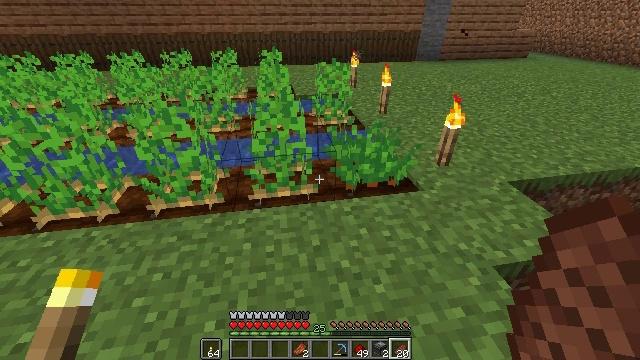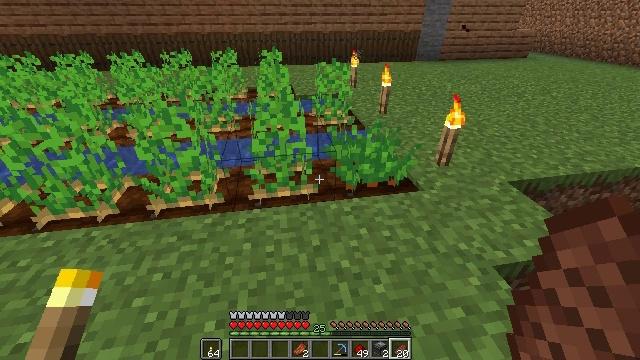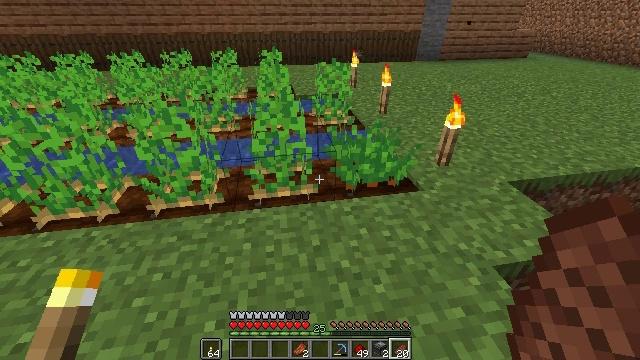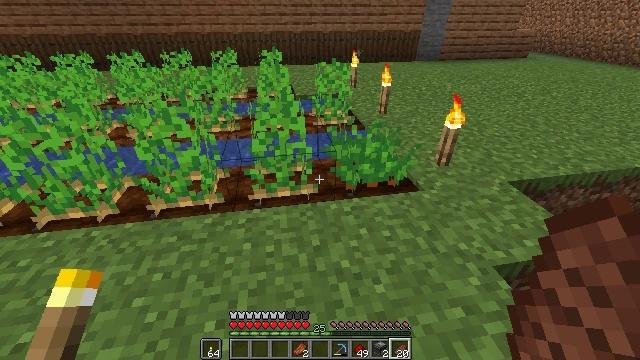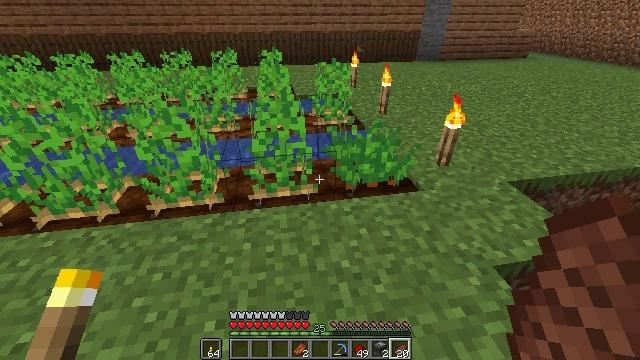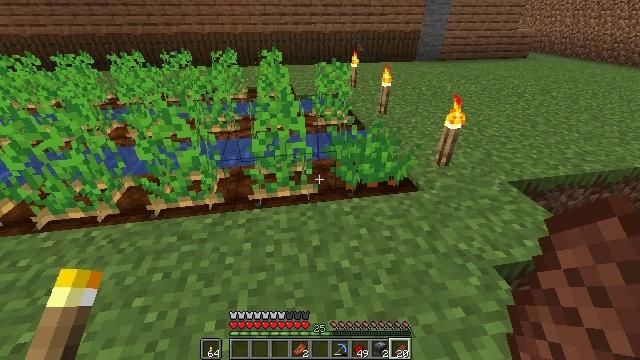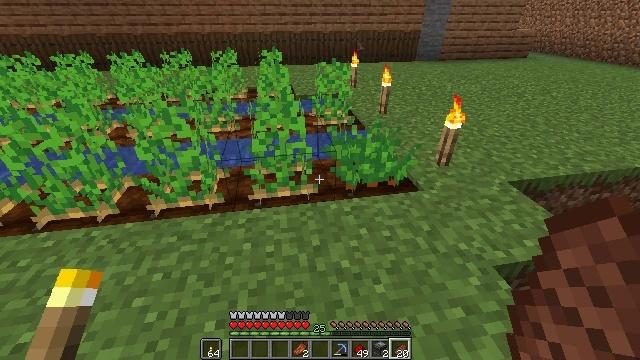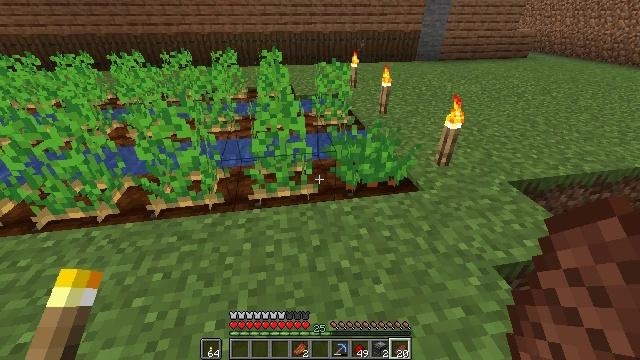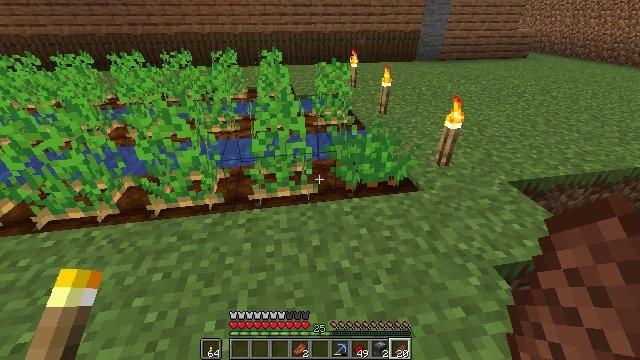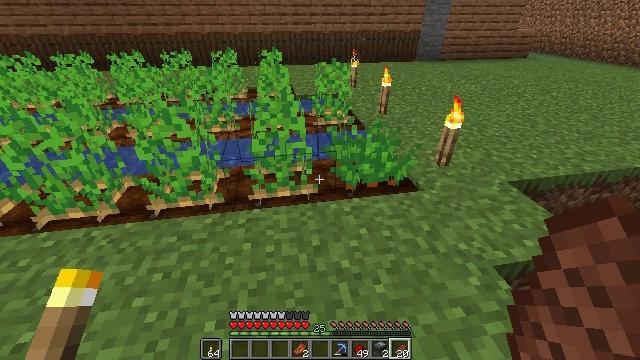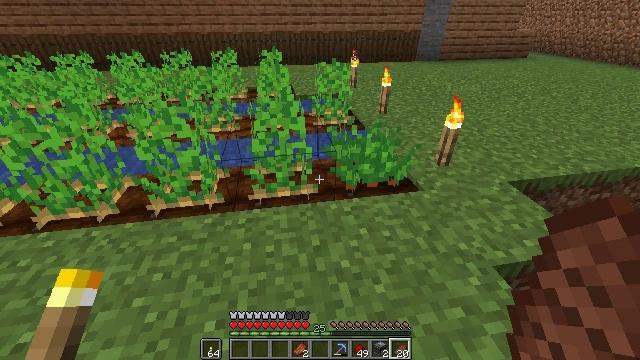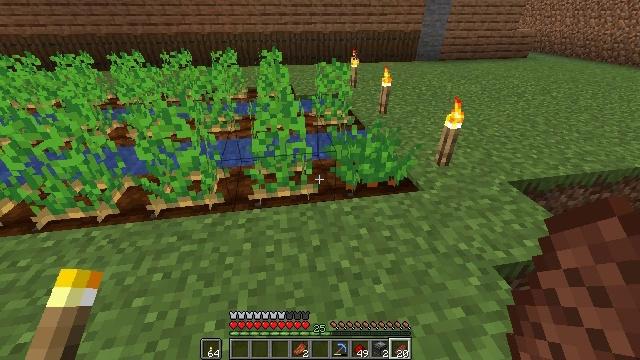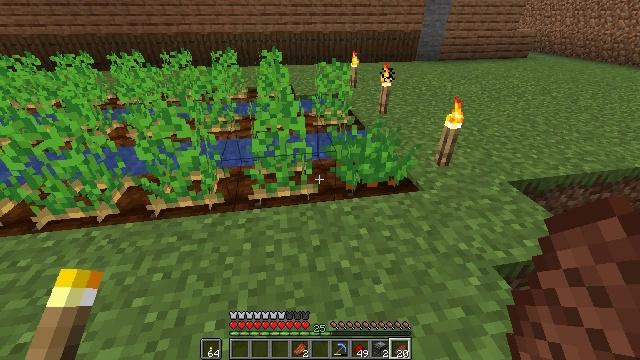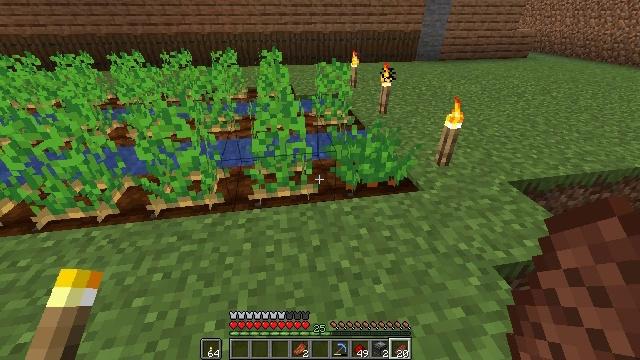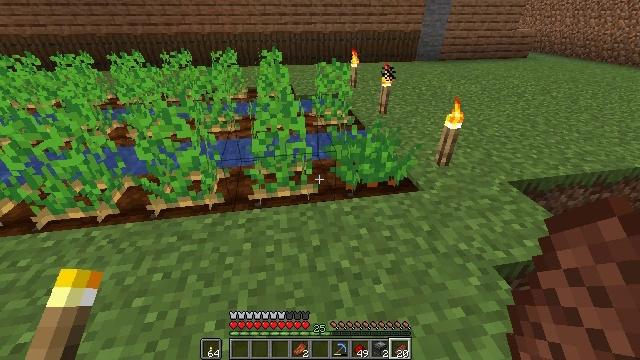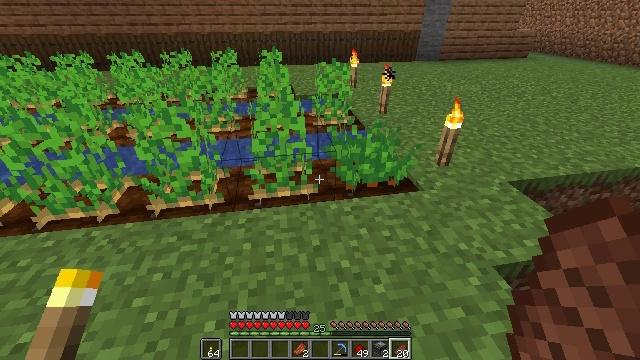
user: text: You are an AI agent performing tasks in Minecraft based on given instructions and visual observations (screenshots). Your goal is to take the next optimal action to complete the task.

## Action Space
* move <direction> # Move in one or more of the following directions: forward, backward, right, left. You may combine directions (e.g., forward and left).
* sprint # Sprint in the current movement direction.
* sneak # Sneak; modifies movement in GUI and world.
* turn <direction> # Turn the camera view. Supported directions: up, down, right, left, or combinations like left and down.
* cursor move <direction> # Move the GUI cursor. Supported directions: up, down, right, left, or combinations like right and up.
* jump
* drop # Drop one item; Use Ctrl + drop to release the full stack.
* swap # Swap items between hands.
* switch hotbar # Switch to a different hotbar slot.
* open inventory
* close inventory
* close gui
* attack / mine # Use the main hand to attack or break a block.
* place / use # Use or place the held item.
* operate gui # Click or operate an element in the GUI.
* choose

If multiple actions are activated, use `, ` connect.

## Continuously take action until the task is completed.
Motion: motion action
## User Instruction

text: Open the crafting table and craft a black carpet.
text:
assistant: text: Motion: no_op
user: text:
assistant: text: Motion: no_op
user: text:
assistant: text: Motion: no_op
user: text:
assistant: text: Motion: no_op
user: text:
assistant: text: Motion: no_op
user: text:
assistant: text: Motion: no_op
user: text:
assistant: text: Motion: no_op
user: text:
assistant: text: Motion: no_op
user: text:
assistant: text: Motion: no_op
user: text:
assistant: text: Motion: no_op
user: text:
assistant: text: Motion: no_op
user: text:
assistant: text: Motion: no_op
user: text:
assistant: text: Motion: no_op
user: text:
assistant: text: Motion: no_op
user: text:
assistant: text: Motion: no_op
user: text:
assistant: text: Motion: no_op
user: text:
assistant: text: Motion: no_op
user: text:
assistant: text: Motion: no_op
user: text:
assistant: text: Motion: no_op
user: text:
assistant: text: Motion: no_op
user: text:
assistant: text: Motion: no_op
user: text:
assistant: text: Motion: no_op
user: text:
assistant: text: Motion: no_op
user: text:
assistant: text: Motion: no_op
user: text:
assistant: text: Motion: no_op
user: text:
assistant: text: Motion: no_op
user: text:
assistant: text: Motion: no_op
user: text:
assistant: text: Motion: no_op
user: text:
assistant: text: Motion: no_op
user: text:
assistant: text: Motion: no_op